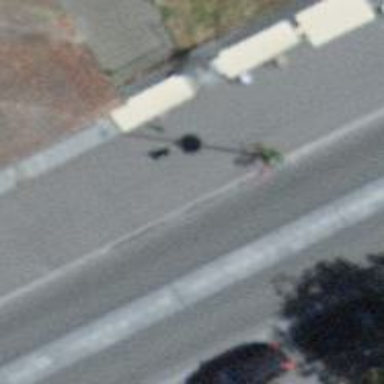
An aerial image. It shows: Bicycle parking area.